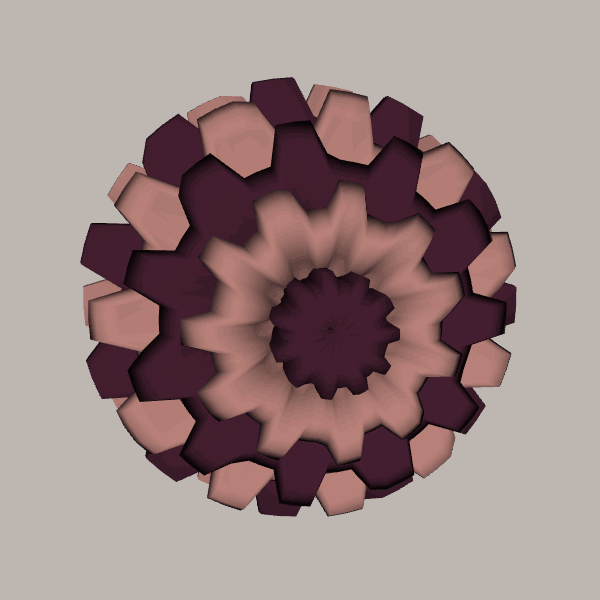
Background: light